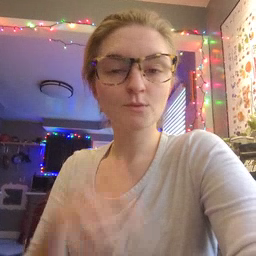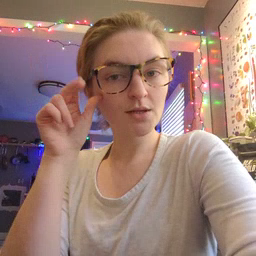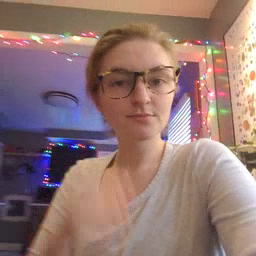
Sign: horse